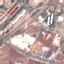
Land use / land cover class: Industrial